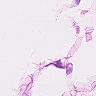
Metastatic tissue present: no